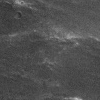
Atmospheric dust classification: not_dusty